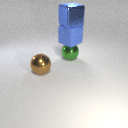
large green metal sphere below large blue rubber cube